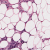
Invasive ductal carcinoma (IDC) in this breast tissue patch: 1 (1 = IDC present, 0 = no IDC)